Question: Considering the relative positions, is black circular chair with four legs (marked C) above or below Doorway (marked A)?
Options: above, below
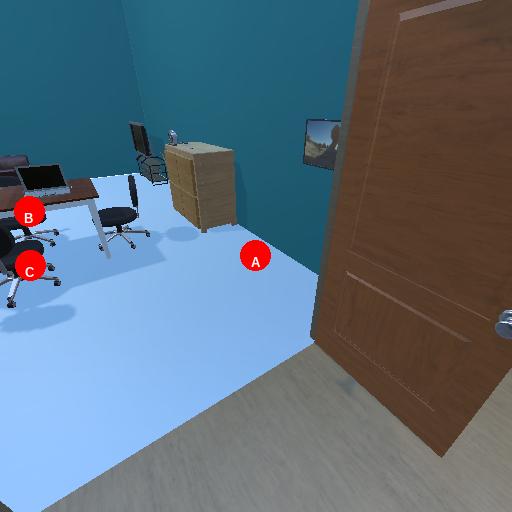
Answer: above